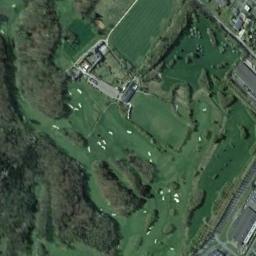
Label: golf_course